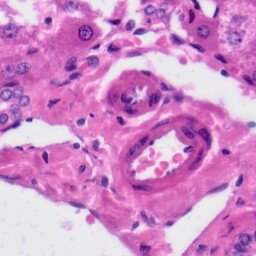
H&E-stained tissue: Liver